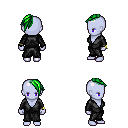
a pixel art fantasy rpg character, female body template, dark elf, purple skin, gray robe, metal pants, green long mohawk hairstyle, bracelets, four views (front, back, left, right), 2x2 character sprite sheet, small pixel art, hard edges, no anti-aliasing